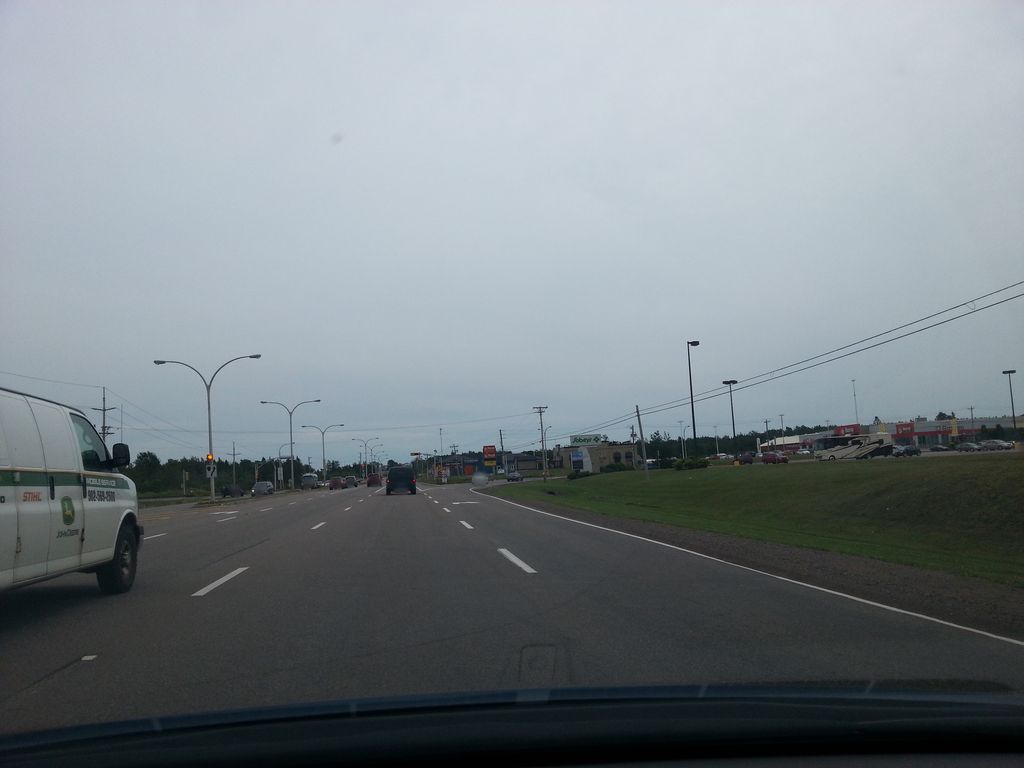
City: charlottetown